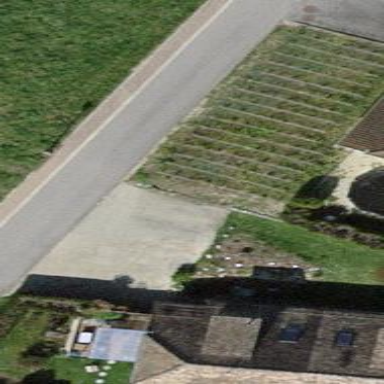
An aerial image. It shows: Vineyard growing grapes.